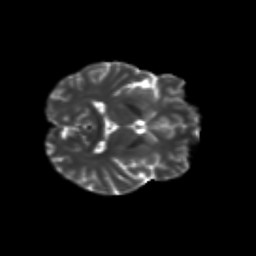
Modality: T2w
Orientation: axial
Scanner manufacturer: siemens
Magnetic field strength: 3 T
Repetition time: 9.2 s
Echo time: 0.084 s